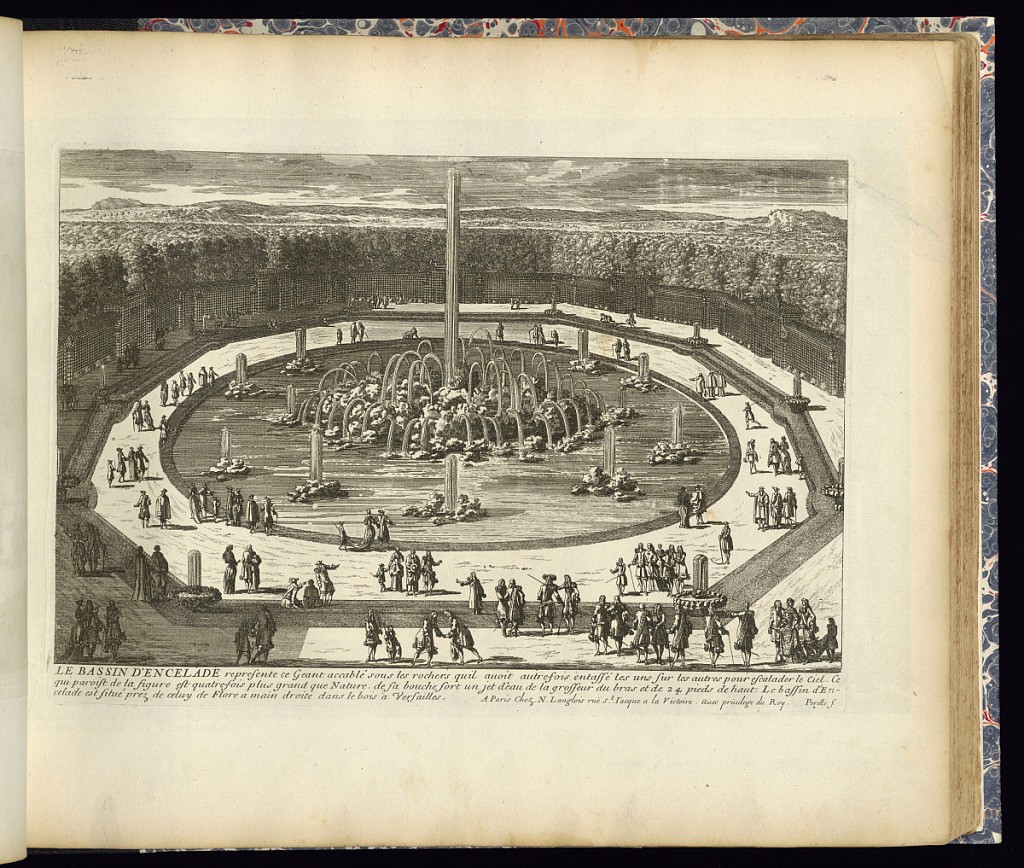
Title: LA BASSIN D’ENCELADE
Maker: Adam Perelle, French, 1638 – 1695
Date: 1675–1703
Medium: Etching on laid paper
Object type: Print
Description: View of a fountain in the gardens at Versailles. A round basin and fountain in the center with jets of water shooting out from rock formations with a giant in the center, within a bosquet, or large hedged ‘grove', with trellis walls and trees. Figures (courtiers) walking along the paths. The title and a description of the fountain is lettered below.